Field crop: maize
Growth stage: 2
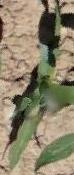
Species: maize